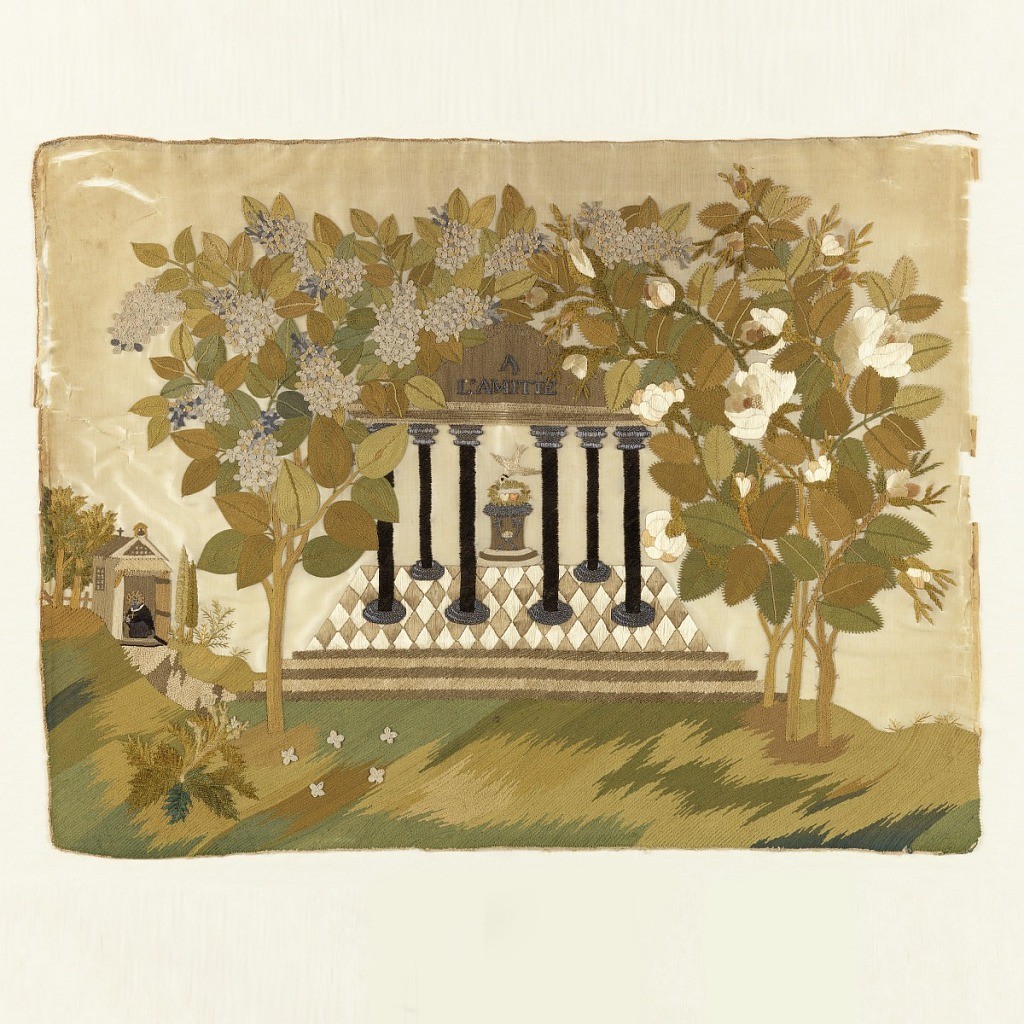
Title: Embroidered picture
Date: late 18th century
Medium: silk, metal, glass beads, paint Technique: chain and satin stitches on plain weave
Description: Pavilion with inscription "A l'amitie" and a bird placing a wreath on an altar.  Trees, grass, chapel and priest as borders.